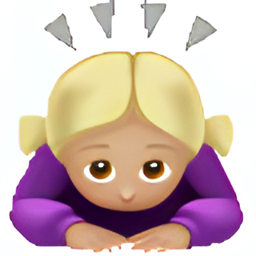
Name: woman bowing deeply type 3
Emoji: 🙇🏼‍♀️
Group: People & Body
Sub-group: person-gesture